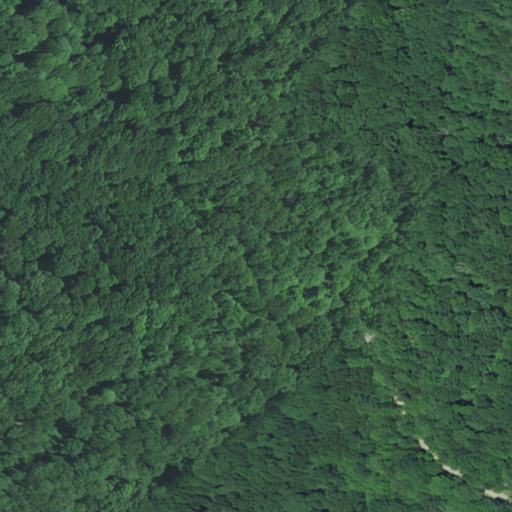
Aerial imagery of ridge(s) in Indiana named Nebo Ridge containing deciduous forest and open development